Field crop: maize
Growth stage: 2
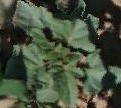
Species: datura